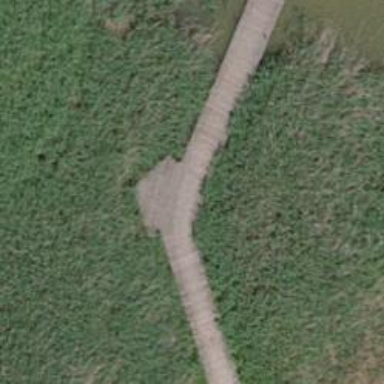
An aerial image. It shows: Path leading to bridge.